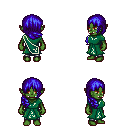
a pixel art fantasy rpg character, female body template, orc, green skin, sash dress, metal pants, blue right-swept hairstyle, four views (front, back, left, right), 2x2 character sprite sheet, small pixel art, hard edges, no anti-aliasing